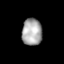
Tissue: lung
Cell type: T cells
Senescence score: 0.2271
Nuclear area (px): 534
Mean DAPI intensity: 167.322